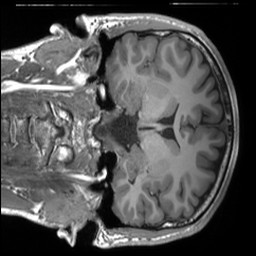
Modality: T1w
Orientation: coronal
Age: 25
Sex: female
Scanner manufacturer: siemens
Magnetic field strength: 3 T
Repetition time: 1.8 s
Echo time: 0.00241 s